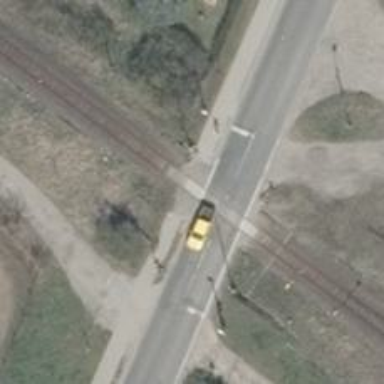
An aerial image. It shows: Railway crossing with full barriers.